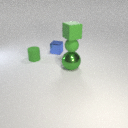
small blue metal cube to the left of large green metal sphere